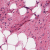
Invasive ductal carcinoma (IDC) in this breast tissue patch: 0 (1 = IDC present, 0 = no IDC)